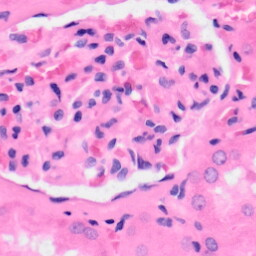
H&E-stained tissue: Kidney